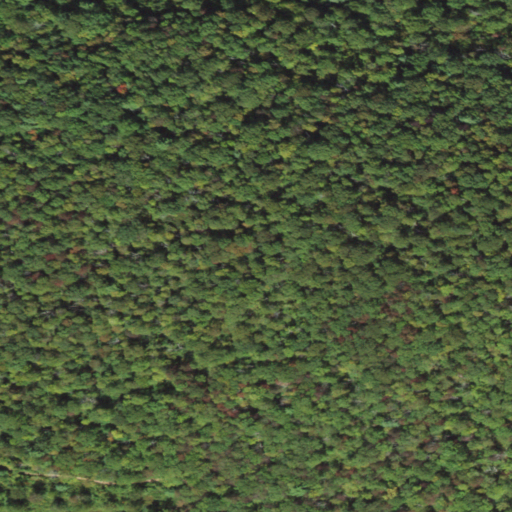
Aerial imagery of mountain in Pennsylvania named Little Mountain containing mixed forest, deciduous forest, open development, and evergreen forest